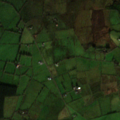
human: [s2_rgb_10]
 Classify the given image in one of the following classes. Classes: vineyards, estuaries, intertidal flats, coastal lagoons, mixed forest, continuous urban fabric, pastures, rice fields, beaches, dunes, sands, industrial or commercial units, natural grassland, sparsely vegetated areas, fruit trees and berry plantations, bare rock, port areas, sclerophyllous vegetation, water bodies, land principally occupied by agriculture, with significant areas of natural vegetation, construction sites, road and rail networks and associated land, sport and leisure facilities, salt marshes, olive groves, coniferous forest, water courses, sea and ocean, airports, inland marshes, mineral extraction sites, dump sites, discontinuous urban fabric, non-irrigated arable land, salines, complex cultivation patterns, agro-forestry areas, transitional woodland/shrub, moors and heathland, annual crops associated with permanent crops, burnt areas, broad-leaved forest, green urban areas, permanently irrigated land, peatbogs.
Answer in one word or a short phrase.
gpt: pastures, coniferous forest, transitional woodland/shrub